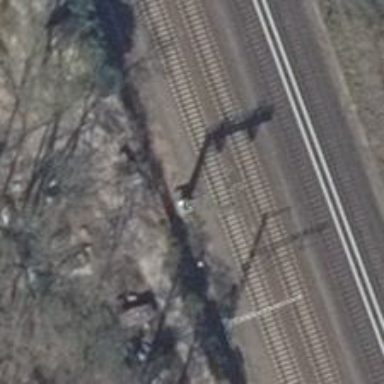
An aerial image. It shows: Railway signal.